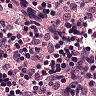
Metastatic tissue present: no